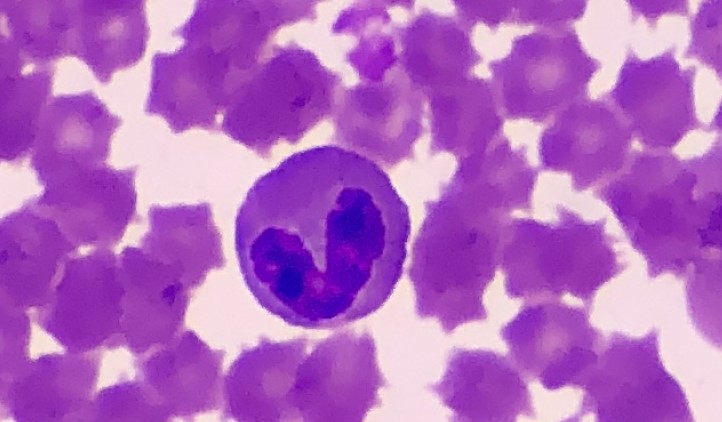
White blood cell type: Eosinophil